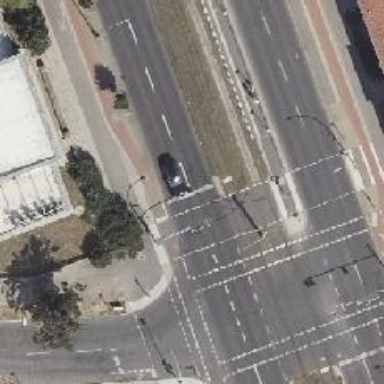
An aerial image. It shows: Road with traffic signals.